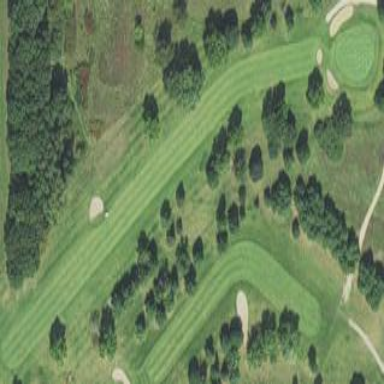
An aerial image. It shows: Scenic golf fairway.